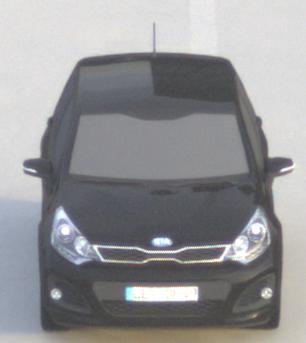
Make: KIA
Model: Rio 1.2
Detailed model: Rio (UB)
Model produced from: 2011/09
Model produced until: 2015/01
Doors: 3
Color: black
Road condition: dry road
Daytime: sunrise or sunset
Contrast: low contrast